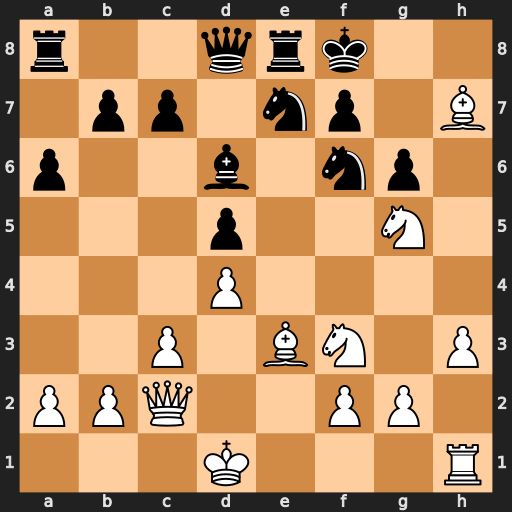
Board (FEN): r2qrk2/1pp1np1B/p2b1np1/3p2N1/3P4/2P1BN1P/PPQ2PP1/3K3R
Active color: w
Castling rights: -
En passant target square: -
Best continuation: Ne6+ fxe6 Bh6+ Kf7 Ng5#